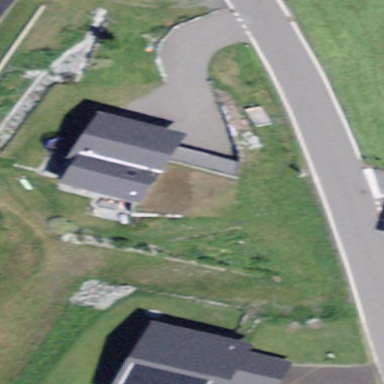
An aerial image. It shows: Simple house.